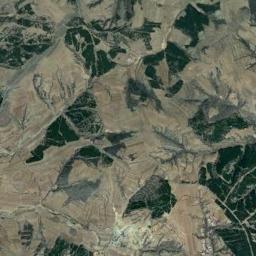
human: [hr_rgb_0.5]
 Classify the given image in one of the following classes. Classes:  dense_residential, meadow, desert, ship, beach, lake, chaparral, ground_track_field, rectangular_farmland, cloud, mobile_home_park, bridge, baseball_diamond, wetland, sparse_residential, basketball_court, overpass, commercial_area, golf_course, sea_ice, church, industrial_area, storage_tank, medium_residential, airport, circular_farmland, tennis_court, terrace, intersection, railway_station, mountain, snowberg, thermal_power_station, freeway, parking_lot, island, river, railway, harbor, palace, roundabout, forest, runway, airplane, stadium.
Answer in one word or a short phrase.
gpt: mountain